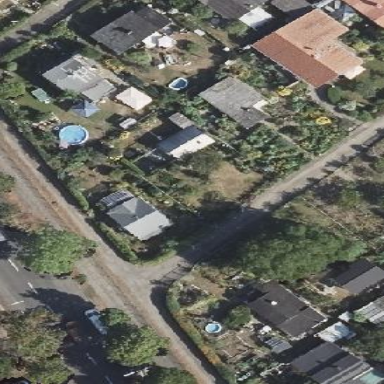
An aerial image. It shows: Plot in the allotments.